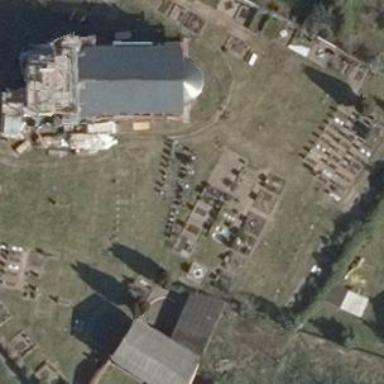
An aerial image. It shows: Grave yard.